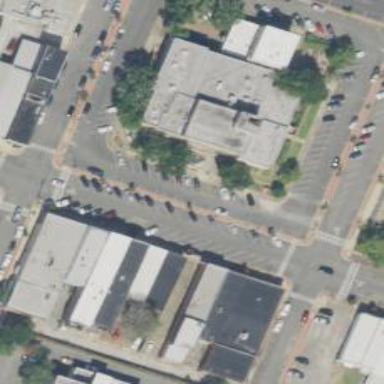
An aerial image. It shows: Courthouse building.